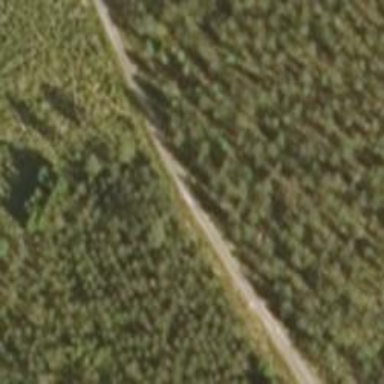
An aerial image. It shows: Unclassified road.